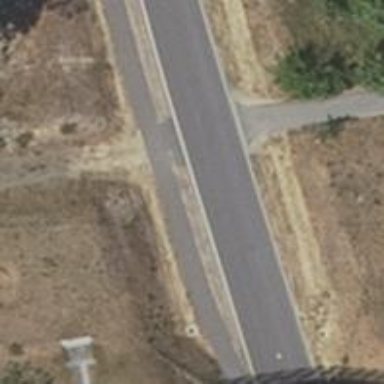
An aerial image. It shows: Tertiary road with asphalt surface.